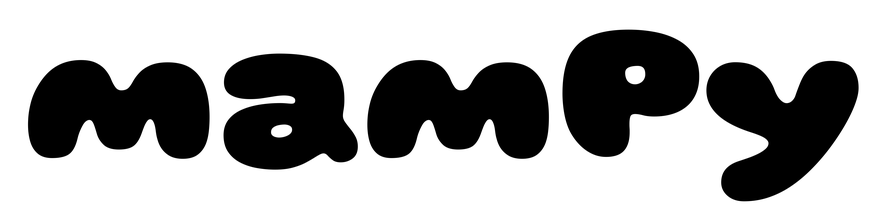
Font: Gluten_Black